Field crop: maize
Growth stage: 1
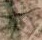
Species: salsola